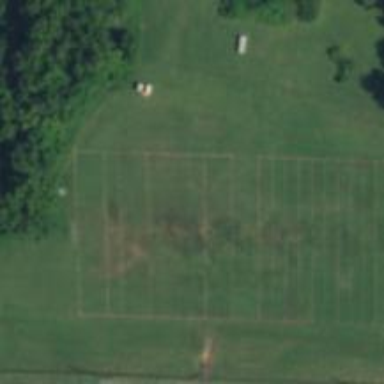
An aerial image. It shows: Pitch for American football.